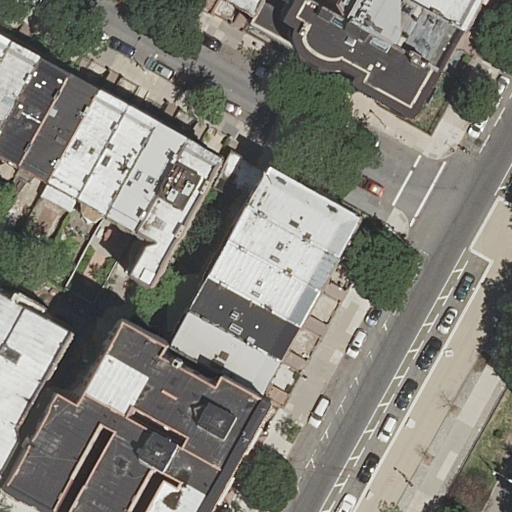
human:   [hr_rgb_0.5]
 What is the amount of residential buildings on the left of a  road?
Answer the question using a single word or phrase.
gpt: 20

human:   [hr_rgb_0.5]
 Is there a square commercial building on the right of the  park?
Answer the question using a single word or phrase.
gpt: no

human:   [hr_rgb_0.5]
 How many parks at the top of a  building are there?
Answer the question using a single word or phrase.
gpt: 0

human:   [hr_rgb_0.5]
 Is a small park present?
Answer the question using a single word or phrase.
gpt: no

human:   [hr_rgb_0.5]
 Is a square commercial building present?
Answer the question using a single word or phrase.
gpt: no

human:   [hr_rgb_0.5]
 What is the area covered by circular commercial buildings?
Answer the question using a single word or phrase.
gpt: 0m2

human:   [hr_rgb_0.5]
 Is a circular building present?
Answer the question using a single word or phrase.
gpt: no

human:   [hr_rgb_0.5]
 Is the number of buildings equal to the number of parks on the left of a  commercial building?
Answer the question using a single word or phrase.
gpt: no

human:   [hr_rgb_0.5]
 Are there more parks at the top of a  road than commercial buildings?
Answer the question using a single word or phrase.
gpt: no

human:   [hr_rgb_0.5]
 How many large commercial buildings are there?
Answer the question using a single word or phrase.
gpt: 0

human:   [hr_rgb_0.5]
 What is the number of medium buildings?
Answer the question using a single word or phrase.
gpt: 14

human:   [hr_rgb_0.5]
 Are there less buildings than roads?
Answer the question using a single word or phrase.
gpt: no

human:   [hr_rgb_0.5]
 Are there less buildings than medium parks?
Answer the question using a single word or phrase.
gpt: no

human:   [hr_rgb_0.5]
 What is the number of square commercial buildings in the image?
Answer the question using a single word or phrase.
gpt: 0

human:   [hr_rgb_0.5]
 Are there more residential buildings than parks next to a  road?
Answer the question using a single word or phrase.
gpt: yes

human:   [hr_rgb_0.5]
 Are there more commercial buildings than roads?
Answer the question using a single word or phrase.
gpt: no

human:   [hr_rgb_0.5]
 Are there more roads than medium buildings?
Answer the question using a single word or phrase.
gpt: no

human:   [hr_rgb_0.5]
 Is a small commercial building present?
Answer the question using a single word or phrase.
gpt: no

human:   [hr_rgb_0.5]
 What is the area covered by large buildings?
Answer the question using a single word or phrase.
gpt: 1102m2

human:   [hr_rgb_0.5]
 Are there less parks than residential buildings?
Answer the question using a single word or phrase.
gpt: yes

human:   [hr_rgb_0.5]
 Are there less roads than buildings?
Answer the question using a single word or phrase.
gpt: yes

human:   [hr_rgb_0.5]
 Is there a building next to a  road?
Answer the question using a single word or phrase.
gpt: yes

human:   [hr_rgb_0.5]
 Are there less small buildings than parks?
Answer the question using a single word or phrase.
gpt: no

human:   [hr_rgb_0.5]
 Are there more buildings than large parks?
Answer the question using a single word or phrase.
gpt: yes

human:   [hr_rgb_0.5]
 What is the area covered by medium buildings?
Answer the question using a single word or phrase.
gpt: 2718m2

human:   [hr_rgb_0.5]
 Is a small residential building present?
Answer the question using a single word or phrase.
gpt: yes

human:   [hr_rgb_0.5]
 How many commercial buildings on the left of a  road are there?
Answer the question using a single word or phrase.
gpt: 0

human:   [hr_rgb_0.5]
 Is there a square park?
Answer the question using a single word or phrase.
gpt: no

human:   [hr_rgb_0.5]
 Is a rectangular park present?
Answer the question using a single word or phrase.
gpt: yes

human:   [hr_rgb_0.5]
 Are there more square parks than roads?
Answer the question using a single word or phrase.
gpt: no

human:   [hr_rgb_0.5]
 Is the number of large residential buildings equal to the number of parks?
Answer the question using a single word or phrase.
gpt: no

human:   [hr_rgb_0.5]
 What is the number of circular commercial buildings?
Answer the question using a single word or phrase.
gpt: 0

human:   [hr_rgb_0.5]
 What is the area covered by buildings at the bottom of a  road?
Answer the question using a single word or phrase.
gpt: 2771m2

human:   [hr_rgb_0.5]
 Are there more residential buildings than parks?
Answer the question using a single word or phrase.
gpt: yes

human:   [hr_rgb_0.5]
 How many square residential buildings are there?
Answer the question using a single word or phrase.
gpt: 0

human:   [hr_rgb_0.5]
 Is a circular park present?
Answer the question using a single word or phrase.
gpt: no